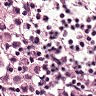
Metastatic tissue present: yes